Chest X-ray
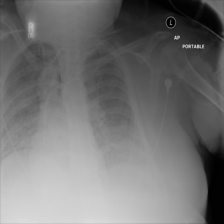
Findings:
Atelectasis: negative
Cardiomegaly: negative
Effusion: negative
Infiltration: negative
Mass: negative
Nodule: negative
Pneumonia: negative
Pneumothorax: negative
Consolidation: negative
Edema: negative
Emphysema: negative
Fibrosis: negative
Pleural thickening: negative
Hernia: negative